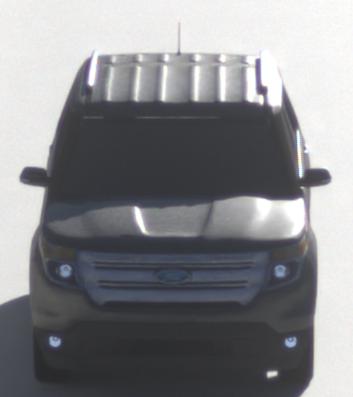
Make: Ford
Model: Explorer
Detailed model: Gen. 5
Model produced from: 2010
Model produced until: 2019
Doors: 5
Color: gray
Road condition: dry road
Daytime: sunrise or sunset
Contrast: medium contrast